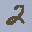
Label: 2